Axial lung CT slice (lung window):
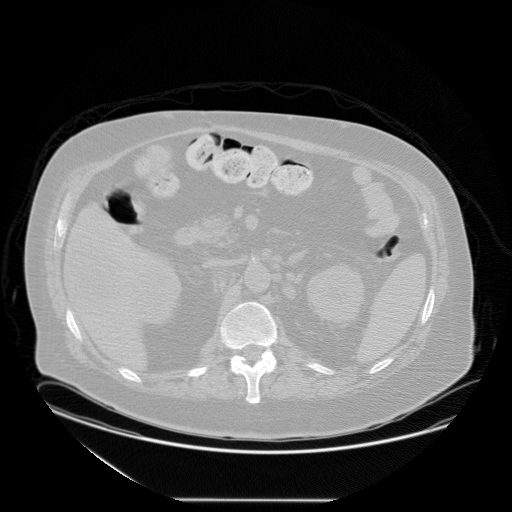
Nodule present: no